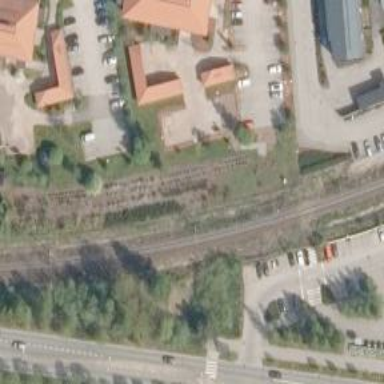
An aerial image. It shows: Railway signal.